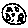
Label: moon